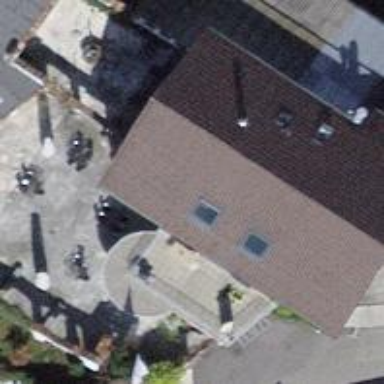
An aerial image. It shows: Café.